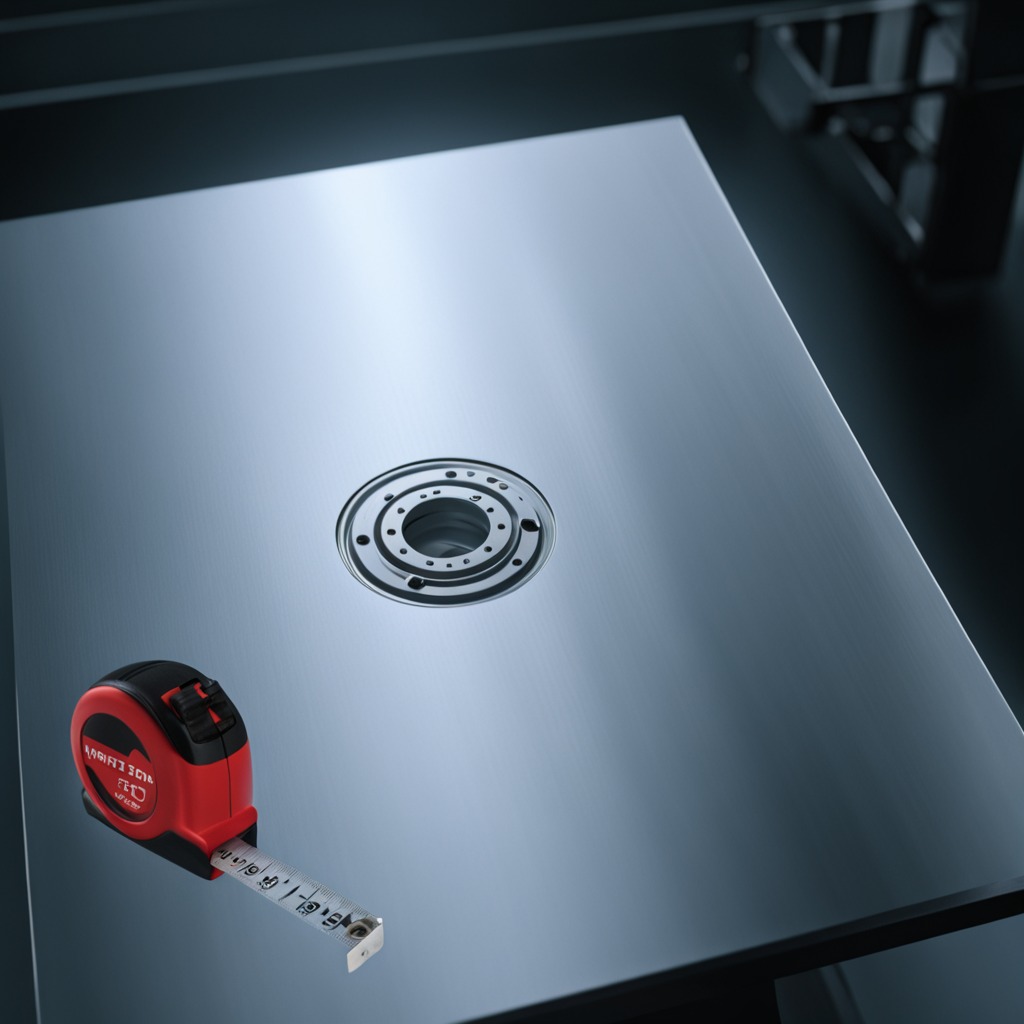
A measuring tape is lying on the metal table in a machine shop under fluorescent lights.